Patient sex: M
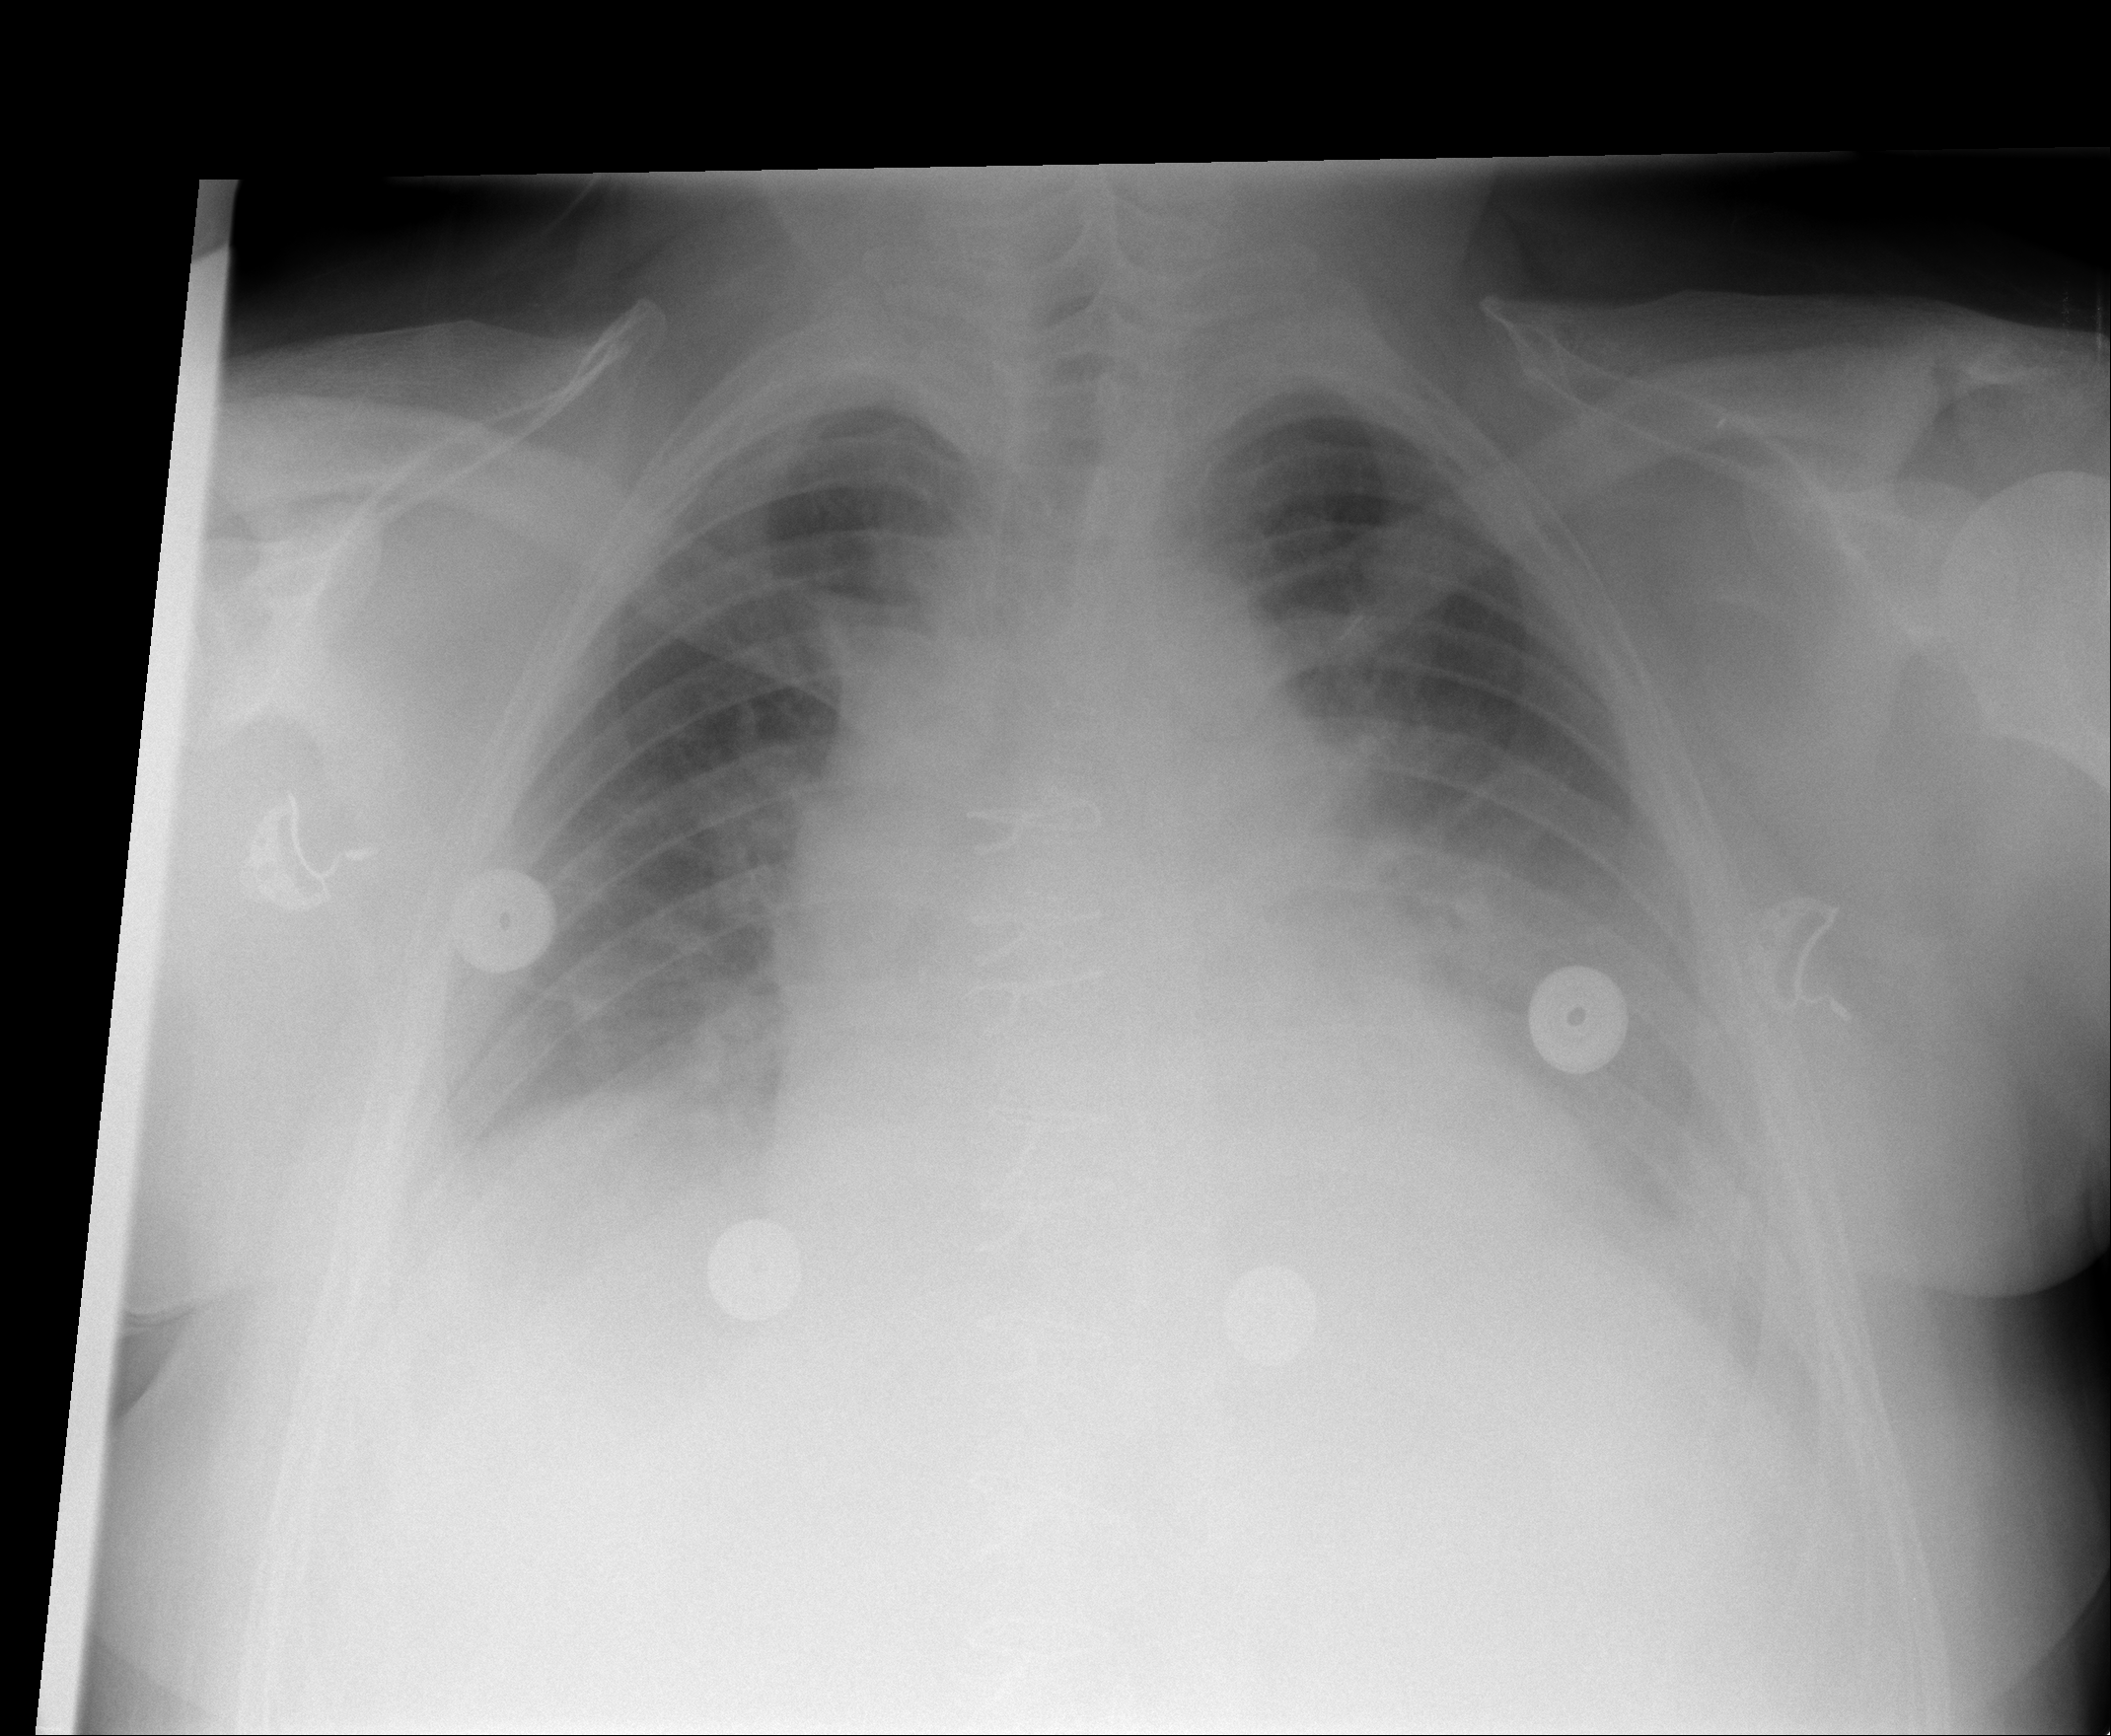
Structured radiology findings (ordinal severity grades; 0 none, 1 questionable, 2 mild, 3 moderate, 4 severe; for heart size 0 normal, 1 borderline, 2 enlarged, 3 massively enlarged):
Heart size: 1
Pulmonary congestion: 0
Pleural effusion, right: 0
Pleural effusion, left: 2
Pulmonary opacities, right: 0
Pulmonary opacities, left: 0
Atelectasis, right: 2
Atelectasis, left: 2